Теплоизолированный сосуд разделен на две части теплонепроницаемой перегородкой $A$. В перегородке $A$ и в одной из стенок $B$ имеется большое количество маленьких отверстий общей площадью $S$ в каждой. В первой части сосуда включили нагреватель мощности $N$ (см. рисунок).  Сосуд заполнен аргоном и помещен в атмосферу аргона. Внешнее давление $p_{0}$ и температура $T_{0}$ поддерживаются неизменными.
Оцените установившиеся значения давлений $\left(p_{1}\right.$ и $\left. p_{2}\right)$ и температур $\left(T_{1}\right.$ и $\left.T_{2}\right)$ в обеих частях сосуда.
Сделайте числовые оценки при $N=20~Вт$, $S=1~мм^{2}$, $p_{0}=10^{5}~Па$, $T_{0}=300~К$. Молярная масса аргона $\mu=40 \cdot 10^{-3}~кг/моль$; универсальная газовая постоянная $R=8.3~Дж/(моль \cdot К)$.
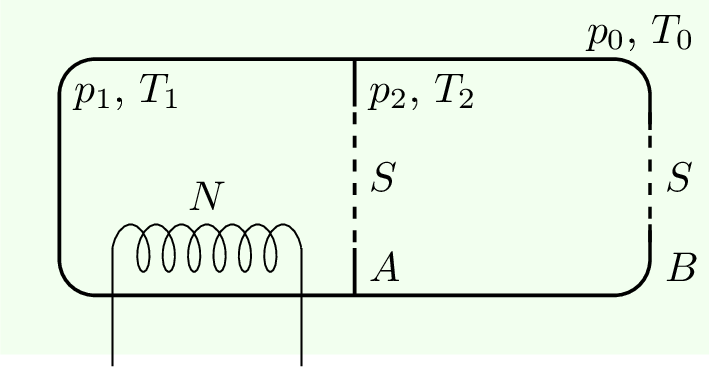
Оцените установившиеся значения давлений $\left(p_{1}\right.$ и $\left. p_{2}\right)$ и температур $\left(T_{1}\right.$ и $\left.T_{2}\right)$ в обеих частях сосуда.
Решение: Среднеквадратичная скорость молекул в газе равна $$ \vec{v}=\sqrt{\frac{3 k T}{m}}. \quad (1) $$ Число ударов молекул о стенку сосуда площадью $S$ за единицу времени $$ \frac{d N}{d t}=\frac{1}{6} n \vec{v} S, \quad (2) $$ где $n$ — концентрация молекул. В установившемся режиме должно выполняться равенство потоков молекул сквозь перегородку $A$ (и стенку $B$). Тогда для перегородки $A$ имеем $$ \frac{1}{6} n_{1} \vec{v}_{1} S=\frac{1}{6} n_{2} \vec{v}_{2} S, \quad (3) $$ для стенки $B$ : $$ \frac{1}{6} n_{2} \vec{v}_{2} S=\frac{1}{6} n_{0} \vec{v}_{0} S. \quad (4) $$ Аналогично, мощность переносимая молекулами, уходящими из части $1$ сосуда сквозь поры перегородки, равна мощности $P$ нагревателя и мощности, переносимой молекулами приходящими из части $2$. $$ \frac{d}{d t}\left(N_{1} \frac{m \vec{v}_{1}^{2}}{2}\right)=\frac{1}{6} n_{1} \vec{v}_{1} S \frac{3}{2} k T_{1}=P+\frac{1}{6} n_{2} \vec{v}_{2} S \frac{3}{2} k T_{2}. \quad (5) $$ Решая систему уравнений $(3)$, $(4)$, $(5)$ и $(6)$, получим, $$ p_{1}=p_{0} \sqrt{\frac{T_{1}}{T_{0}}}, p_{2}=p_{0} \sqrt{\frac{T_{2}}{T_{0}}}, T_{2}=T_{0}\left[1+\frac{4 P}{p_{0} S} \sqrt{\frac{\mu}{3 R T_{0}}}\right], T_{1}=2 T_{2}-T_{0}. $$
Ответ: $$ p_{1}=p_{0} \sqrt{\frac{T_{1}}{T_{0}}}, \quad p_{2}=p_{0} \sqrt{\frac{T_{2}}{T_{0}}}, \\ T_{2}=T_{0}\left[1+\frac{4 P}{p_{0} S} \sqrt{\frac{\mu}{3 R T_{0}}}\right], \quad T_{1}=2 T_{2}-T_{0}. $$

Сделайте числовые оценки при $N=20~Вт$, $S=1~мм^{2}$, $p_{0}=10^{5}~Па$, $T_{0}=300~К$.
Решение: Подставив числовые значения, находим: $T_{2}=354~К$, $T_{1}=408~К$, $p_{2}=1.09 \cdot 10^{5}~Па$, $p_{1}=1.36 \cdot 10^{5}~Па$
Ответ: $$ p_{1}=1.36 \cdot 10^{5}~Па, \quad p_{2}=1.09 \cdot 10^{5}~Па, \\ T_{1}=408~К, \quad T_{2}=354~К. $$
Темы:
T, Термодинамика, Всероссийские, Теплообмен